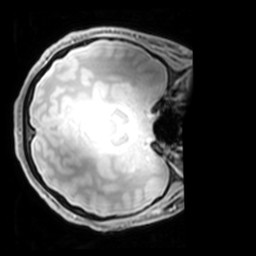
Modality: PDw
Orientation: axial
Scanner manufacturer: philips
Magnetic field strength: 7 T
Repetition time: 0.008 s
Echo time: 0.001974 s